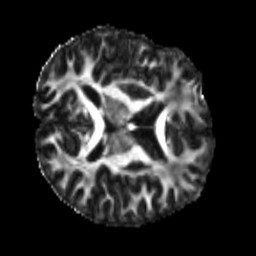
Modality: FA
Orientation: axial
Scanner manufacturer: siemens
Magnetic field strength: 3 T
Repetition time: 4 s
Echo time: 0.0594 s